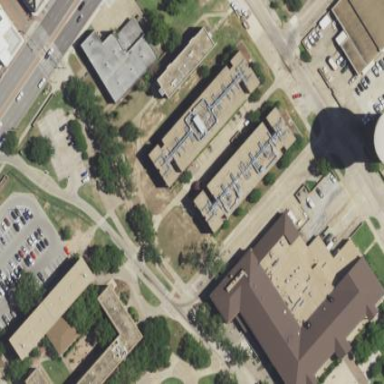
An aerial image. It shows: Residential building part of university campus.